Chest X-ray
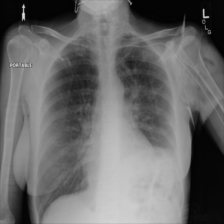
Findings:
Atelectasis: positive
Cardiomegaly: negative
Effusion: negative
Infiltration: negative
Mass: negative
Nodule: negative
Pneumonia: negative
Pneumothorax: negative
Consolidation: negative
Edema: negative
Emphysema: negative
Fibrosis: negative
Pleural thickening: negative
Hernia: negative